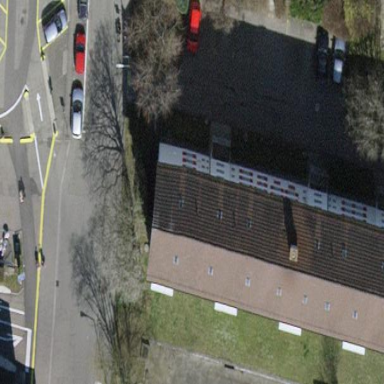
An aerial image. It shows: Building with tile roof.